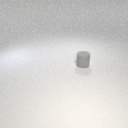
small gray rubber cylinder